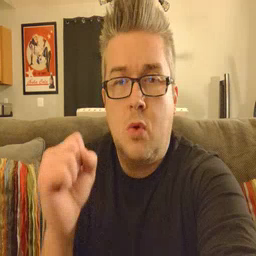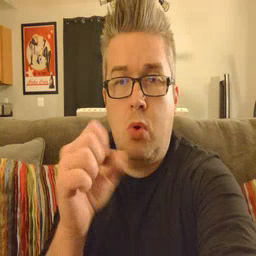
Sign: refrigerator